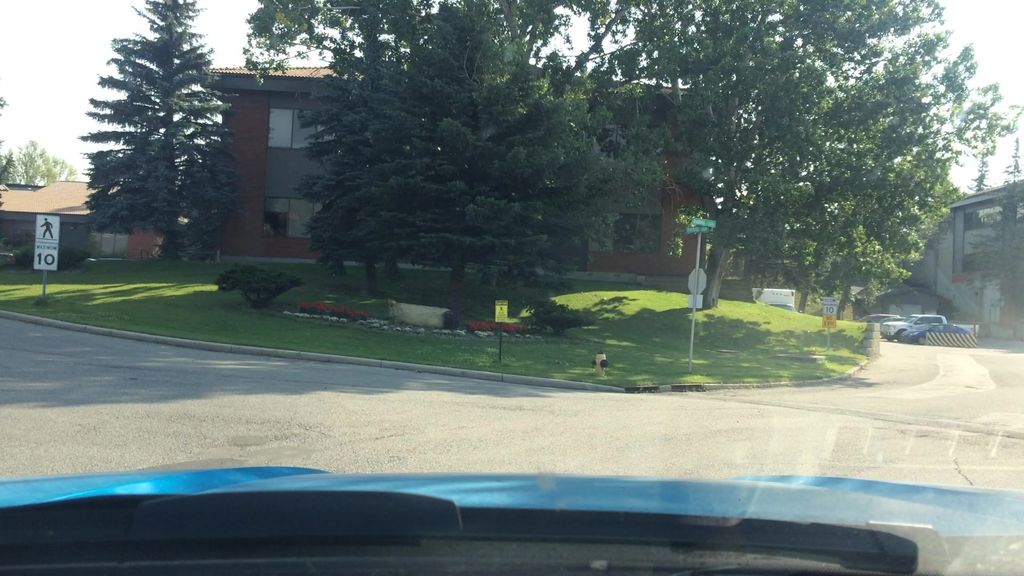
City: calgary